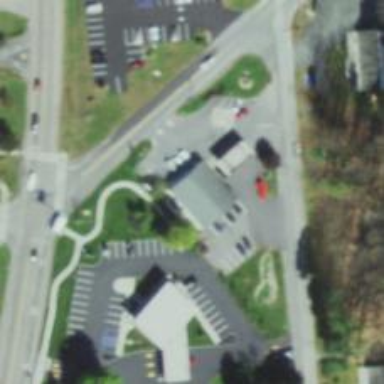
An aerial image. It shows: Convenience shop.